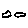
Label: cloud